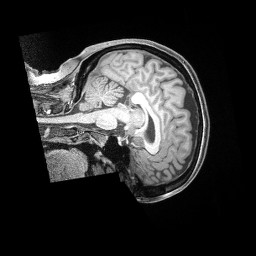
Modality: T1w
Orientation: sagittal
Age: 38
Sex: female
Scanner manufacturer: siemens
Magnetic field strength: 3 T
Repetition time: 2 s
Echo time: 0.00211 s